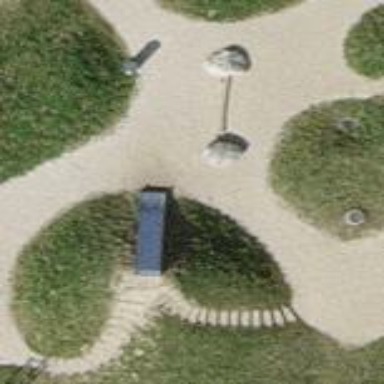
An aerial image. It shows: Playground on grassy land.